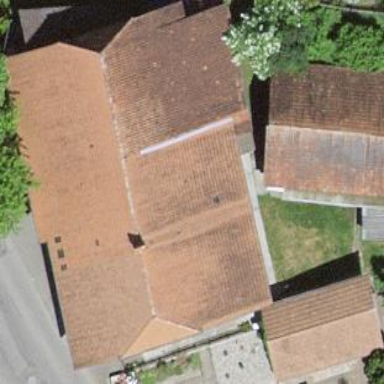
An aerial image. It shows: Farm building.